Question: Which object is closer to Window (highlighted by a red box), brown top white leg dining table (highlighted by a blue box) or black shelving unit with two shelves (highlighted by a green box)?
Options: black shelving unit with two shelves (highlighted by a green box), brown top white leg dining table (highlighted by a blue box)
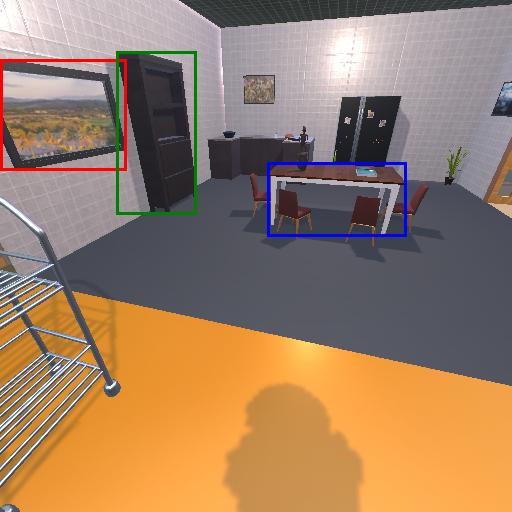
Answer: black shelving unit with two shelves (highlighted by a green box)